Question: I am new to R. I am not sure why the order of legend is not ordered as expected.
'''
ggplot() +
scale_color_manual(values = c("#D55E00","#009E73","#E69F00", "#0072B2")) +
geom_line(aes(y = linedataOne, x = timeSeries, colour = 'One'), data = linedataMulti) +
geom_line(aes(y = linedataTwo, x = timeSeries, colour = 'Two'), data = linedataMulti) +
geom_line(aes(y = linedataThree, x = timeSeries, colour = 'Three'), data = linedataMulti) +
geom_line(aes(y = linedataFour, x = timeSeries, colour = 'Four and more'), data = linedataMulti) +
labs(title = "Hourly Electricity Usage", x = "Hours in the day", y = "Kw/h", caption = "Data: Smart Meter Data")+
labs(colour = "Number of People")
'''

I want the 'One' to be first then 'Two, 'three', etc. But, it is ordered by alphabetical order. Is there a way to order it by the sequence I added the line?
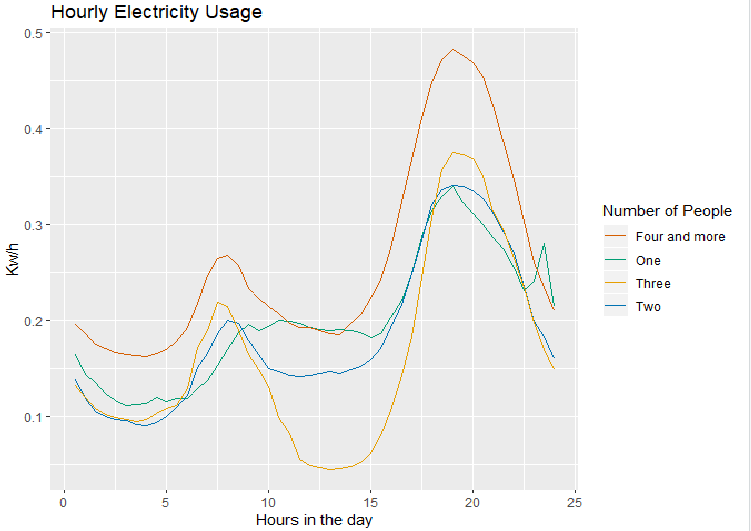
Answer: These type of 'ggplot' problems are almost always solved by <URL>. A give away is the need to call the same 'geom' repeatedly, in this case 'geom_line'.
Then, to have the legend properly ordered, set the group as a factor with the right 'levels' and the accompanying 'labels' order.
'''
library(tidyverse)
library(ggplot2)
flevs <- c("linedataOne", "linedataTwo", "linedataThree", "linedataFour")
flabs <- c("One", "Two", "Three", "Four and more")
linedataMulti %>%
gather(group, value, -timeSeries) %>%
mutate(group = factor(group, levels = flevs, labels = flabs)) %>%
ggplot(aes(timeSeries, value, colour = group)) +
geom_line() +
scale_color_manual(values = c("#D55E00","#009E73","#E69F00", "#0072B2")) +
labs(title = "Hourly Electricity Usage",
x = "Hours in the day",
y = "Kw/h",
caption = "Data: Smart Meter Data",
colour = "Number of People")
'''
<URL>
'''
set.seed(2019)
linedataMulti <- replicate(4, cumsum(rnorm(20)))
linedataMulti <- as.data.frame(linedataMulti)
linedataMulti$timeSeries <- 1:20
names(linedataMulti) <- c("linedataOne", "linedataTwo",
"linedataThree", "linedataFour",
"timeSeries")
'''